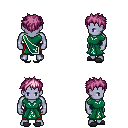
a pixel art fantasy rpg character, male body template, dark elf, purple skin, sash dress, red pants, pink bedhead hairstyle, gray slippers, four views (front, back, left, right), 2x2 character sprite sheet, small pixel art, hard edges, no anti-aliasing